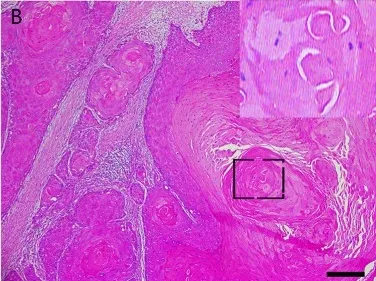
Histological features of the resected tumors. Representative photos of the latest surgery: (B) original magnification x 100 and insert x 400.
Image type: pathology (h&e)